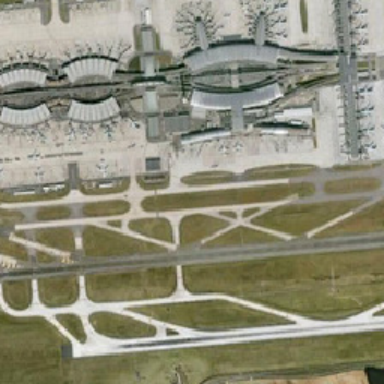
There are airport runways on the grassy field next to which is a catenular terminal building lying on the tarmac with some planes surrounding it .